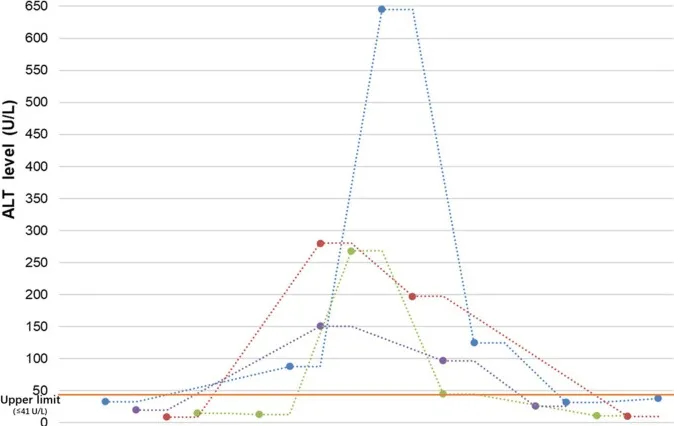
ALT level trend over time of the four patients. All patients had normal liver function at the initial stage of the course. ALT elevation (>41 U/L) occurred 5 to 8 days after the first onset of fever, then reached 3 to 10 folds of the upper range. All the patients received hepatoprotective therapy, and transaminase levels gradually decreased to the normal range after 2 to 3 weeks.
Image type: chart (chart)